Question: I would like to understand how to best use 'after()', namely what to bind it with. In order to test several scenarios I coded three simple counters which display passing seconds:
- 'clock1'- 'clock2'- 'clock3'
The actual code:
'''
import Tkinter as tk
class App():
def __init__(self):
self.counter1 = 0
self.counter2 = 100
self.counter3 = 1000
self.root = tk.Tk()
self.frame = tk.Frame(self.root)
self.frame.pack()
self.label1 = tk.Label(self.frame, text="clock1")
self.label1.pack()
self.label2 = tk.Label(self.frame, text="clock2")
self.label2.pack()
self.label3 = tk.Label(self.root, text="clock3")
self.label3.pack()
def clock1(self):
self.counter1 += 1
text = "hello from clock1: {}".format(self.counter1)
self.label1.configure(text=text)
self.frame.after(1000, self.clock1)
def clock2(self):
self.counter2 += 1
text = "hello from clock2: {}".format(self.counter2)
self.label2.configure(text=text)
self.root.after(1000, self.clock2)
def clock3(self):
self.counter3 += 1
text = "hello from clock3: {}".format(self.counter3)
self.label3.configure(text=text)
self.root.after(1000, self.clock3)
a = App()
a.clock1()
a.clock2()
a.clock3()
a.root.mainloop()
'''
This code, when run, shows this after 18 seconds:

This means that all counters are updated. In that case does it matter what '.after()' is applied to? (sorry if this is not the right expression)
In other words '<whatever object exists>.after(time, my_callback)' will work and therefore binding it to the root window is just a convention?
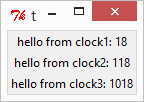
Answer: The 'after' methods of 'Tkinter.Tk', 'Tkinter.Label', 'Tkinter.Frame', etc. are all the same:
'''
>>> import Tkinter
>>> Tkinter.Tk.after is Tkinter.Frame.after
True
>>> Tkinter.Label.after is Tkinter.Tk.after
True
>>> Tkinter.Frame.after is Tkinter.Label.after
True
>>>
'''
This is because 'after' is a <URL> that is available on Tkinter widgets. So, you may call it on whatever one you please and always get the same effect.
That said, I think it would be best to call the 'after' method only on the root window object (the main 'Tkinter.Tk' instance) because:
1. As you said in your post, that is a very common way of doing it. If you break this pseudo convention, it may confuse people.
2. Normally, the root window object does not disappear until you explicitly close the application. In other words, it will always be there. If you use the after method of a child widget, such as a label, the code may break and raise an AttributeError if the widget object was ever destroyed. This could happen if you have an application with dynamic widgets and/or widgets that disappear after a certain condition is met.
3. This is just my opinion, but it seems proper that the main window object is responsible for executing callbacks and managing events. After all, it represents the application itself. A label however should be just that: a label. It should not be concerned with managing the application.